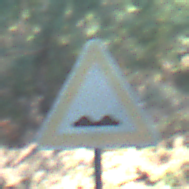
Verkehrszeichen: UnebeneFahrbahn
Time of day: MorningAfternoon
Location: Outdoor (Nature)
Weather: Clear
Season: NotSpecified
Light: Natural